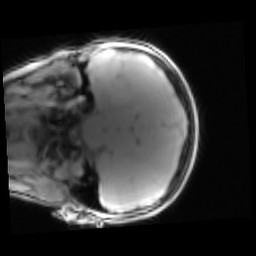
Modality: PDw
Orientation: coronal
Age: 13
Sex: female
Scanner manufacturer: siemens
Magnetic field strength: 3 T
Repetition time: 0.25 s
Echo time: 0.00103 s